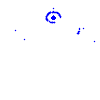
Particle: pion